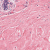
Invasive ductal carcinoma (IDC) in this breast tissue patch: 0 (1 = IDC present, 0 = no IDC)